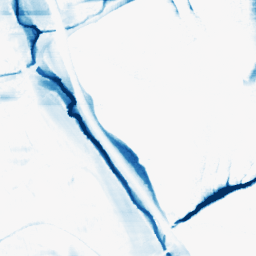
Category: morphological
Decomposition family: morphological_rect
Decomposition parameters: operation: closing
width: 50
height: 10
Upsampling method: quadratic
Upsampling parameters: scale: 2
Upsampling scale: 2